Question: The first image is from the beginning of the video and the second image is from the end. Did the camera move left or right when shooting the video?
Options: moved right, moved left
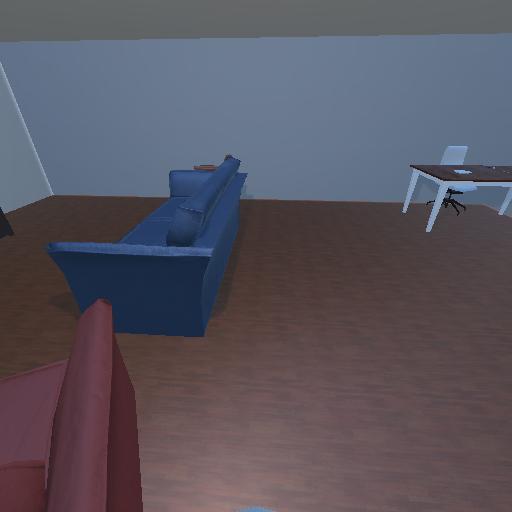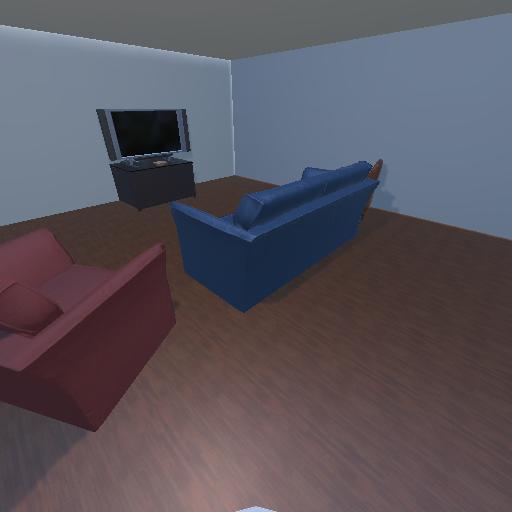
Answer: moved right